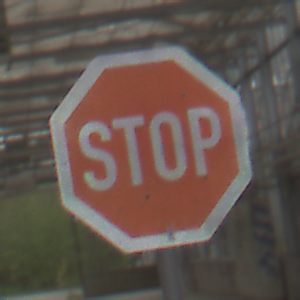
Verkehrszeichen: Stop
Umgebung: Roofed, Special
Tageszeit: Midday
Wetter: Overcast
Licht: Natural
Jahreszeit: NotSpecified
Kontrast: LowContrast